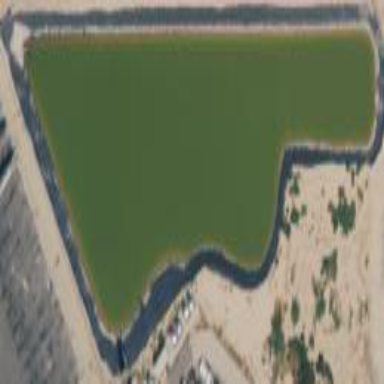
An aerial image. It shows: Body of wastewater.